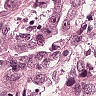
Metastatic tissue present: yes